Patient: sex F, age 71
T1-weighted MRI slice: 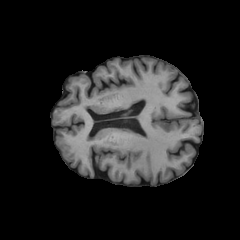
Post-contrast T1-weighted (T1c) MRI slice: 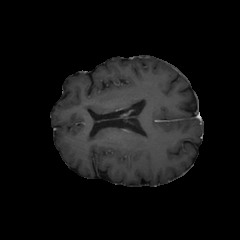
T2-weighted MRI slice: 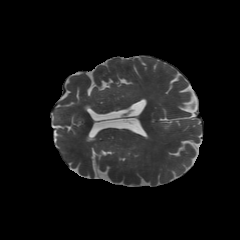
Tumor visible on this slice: no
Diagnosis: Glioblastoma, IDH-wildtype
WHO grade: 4